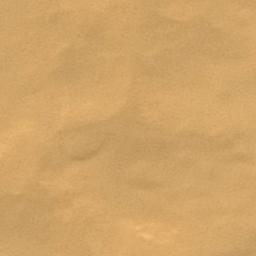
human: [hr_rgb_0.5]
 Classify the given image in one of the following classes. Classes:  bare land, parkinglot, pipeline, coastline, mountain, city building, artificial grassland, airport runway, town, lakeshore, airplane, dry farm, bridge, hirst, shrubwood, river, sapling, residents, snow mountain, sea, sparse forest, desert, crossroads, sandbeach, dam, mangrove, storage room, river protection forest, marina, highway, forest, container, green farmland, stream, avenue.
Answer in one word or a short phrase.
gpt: desert